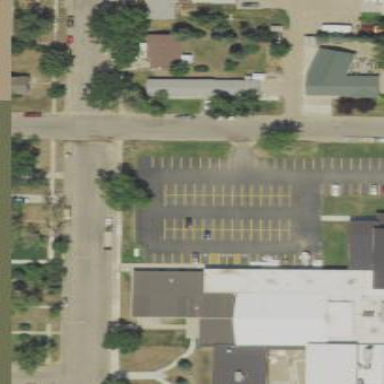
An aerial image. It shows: Parking area with surface.